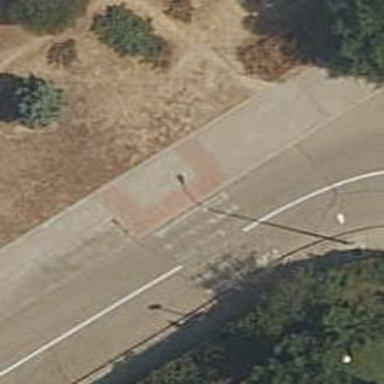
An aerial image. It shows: Uncontrolled road crossing.